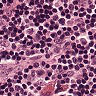
Metastatic tissue present: no